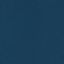
Land use / land cover class: SeaLake